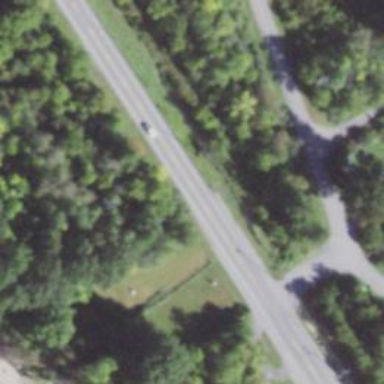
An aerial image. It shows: Primary highway.